Question: I'm trying every possible solution, but have a look at this. The points are shown, and the high score too, but the high score is always the same as the score. When I restart the game, the score is not 0, but same the as the high score. If you got 6 points as a high score, the score is also 6 points. I hope you get it.
I took a screenshot. It just started and I didn't hit any enemy. the score should be 0, but is the same as the high score.

This is health script that is attached to the enemy:
'''
using UnityEngine;
public class HealthScript : MonoBehaviour
{
public static HealthScript instance;
public int hp = 1;
private GUIText scoreReference;
private GUIText highscoreReference;
private static int _highscore = -1;
public int highscore {
get { if (_highscore == -1)
_highscore = PlayerPrefs.GetInt("Highscore", 0);
return _highscore;
}
set {
if (value > _highscore) {
_highscore = value;
highscoreReference.text = _highscore.ToString();
PlayerPrefs.SetInt("Highscore", _highscore);
}
}
}
public bool isEnemy = true;
private static int points;
public void Damage(int damageCount) {
hp -= damageCount;
if (hp <= 0)
{
// Dead!
Destroy(gameObject);
points++;
scoreReference.text = points.ToString();
}
}
public void gameEnd() {
points = highscore;
points = 0;
}
//update from previous code
void Start()
{
scoreReference = GameObject.Find("Score").guiText;
highscoreReference = GameObject.Find("HighScore").guiText;
scoreReference.text = points.ToString();
highscoreReference.text = highscore.ToString ();
instance = this;
}
'''
and this is my player script where the gameover method in this class
'''
void OnDestroy()
{
// Game Over.
// Add the script to the parent because the current game
// object is likely going to be destroyed immediately.
transform.parent.gameObject.AddComponent ();
HealthScript.instance.gameEnd ();
}
'''
---
THE PROBLEM SOLVED. JUST CHANGE THIS "points = highscore;" TO "highscore = points;". I DON'T KNOW BUT DOES IT MATTER TO BE LIKE THAT? I HOPE SOMEONE CAN EXPLAIN THAT.
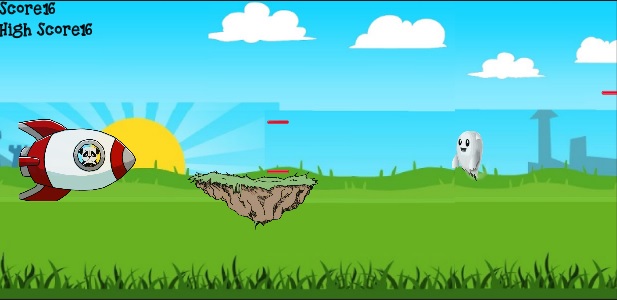
Answer: It looks like you have a duplicate here.
'''
scoreReference = GameObject.Find("Score").guiText;
highscoreReference = GameObject.Find("HighScore").guiText;
scoreReference.text = points.ToString(); //KEEP THIS
highscoreReference.text = highscore.ToString();
scoreReference = GameObject.Find("Score").guiText;
scoreReference.text = highscore.ToString(); //REMOVE THIS - THIS IS A DUPLICATE
'''